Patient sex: F
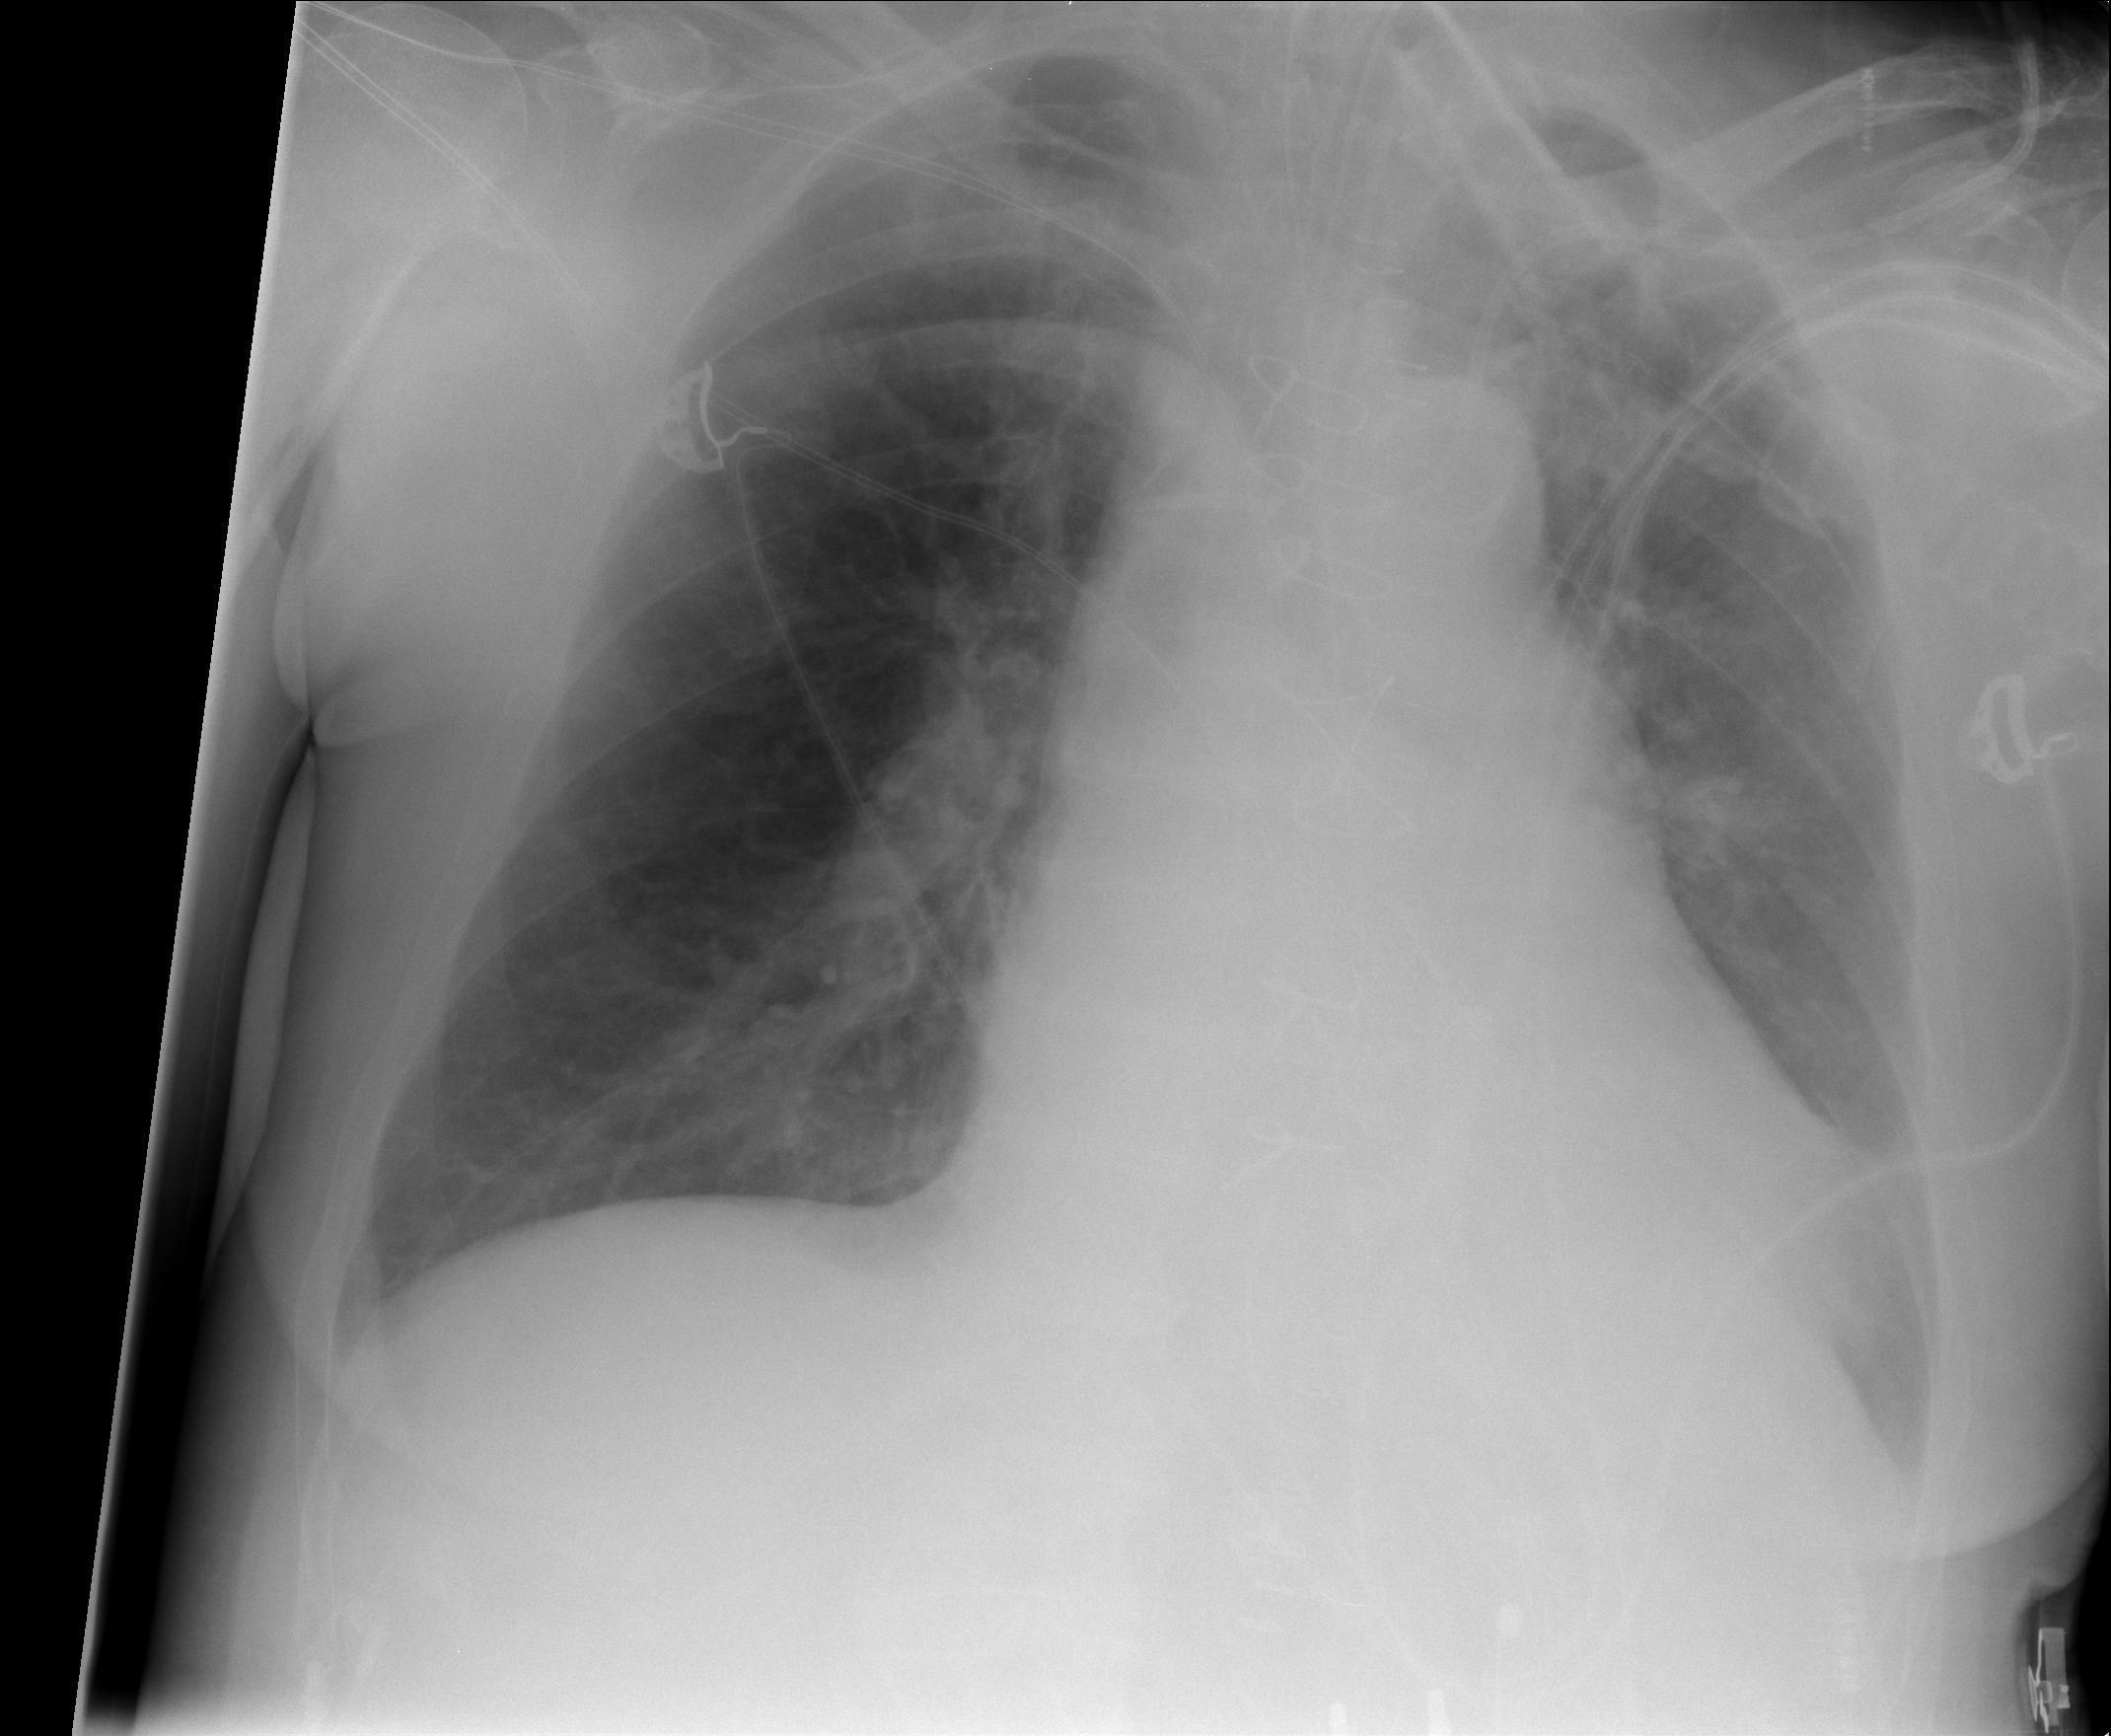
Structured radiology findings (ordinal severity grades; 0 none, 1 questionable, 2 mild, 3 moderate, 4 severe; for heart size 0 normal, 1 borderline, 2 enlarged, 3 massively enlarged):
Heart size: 2
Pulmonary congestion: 0
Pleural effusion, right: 0
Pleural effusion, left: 2
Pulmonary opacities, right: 0
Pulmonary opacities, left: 0
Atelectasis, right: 0
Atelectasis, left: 1